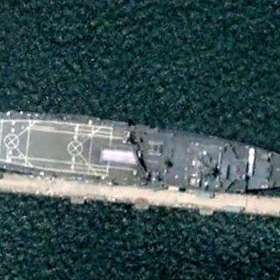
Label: combat